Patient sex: M
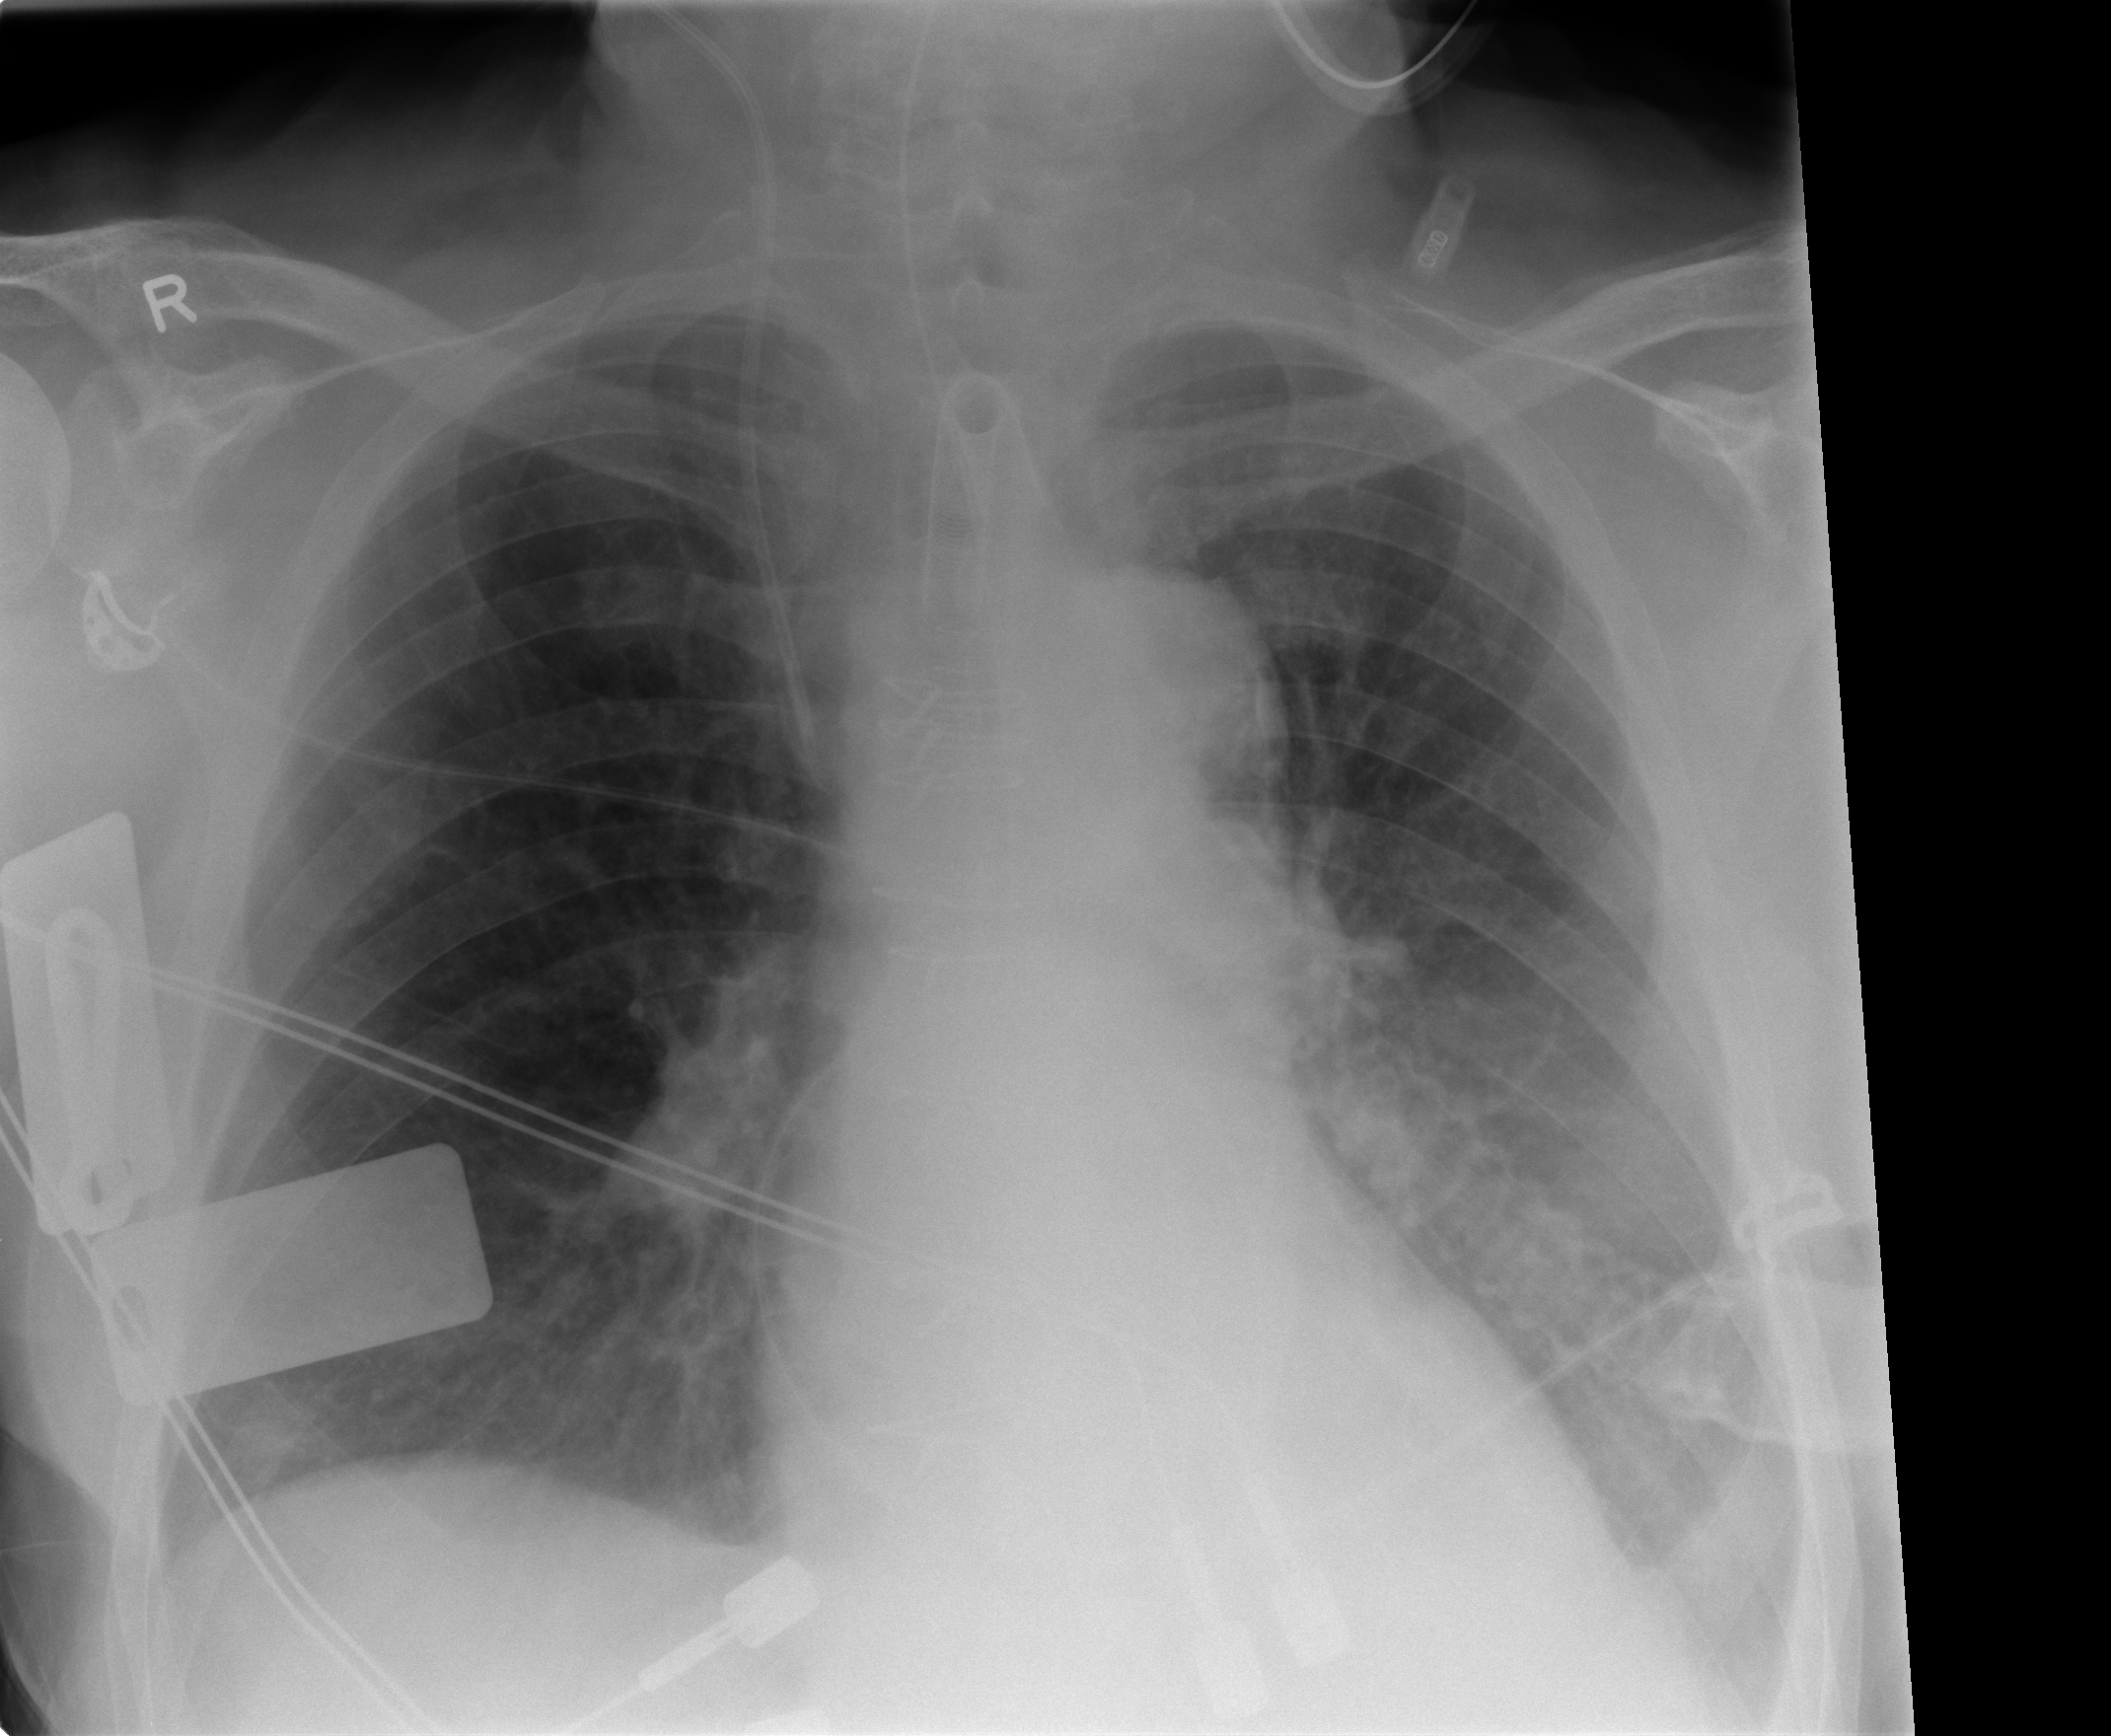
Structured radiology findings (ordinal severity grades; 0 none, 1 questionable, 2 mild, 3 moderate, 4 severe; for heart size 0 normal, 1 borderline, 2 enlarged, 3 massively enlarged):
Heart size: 2
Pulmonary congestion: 2
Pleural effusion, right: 0
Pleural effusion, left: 0
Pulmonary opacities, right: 0
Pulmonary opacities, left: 0
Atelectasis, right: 2
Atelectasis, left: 2